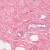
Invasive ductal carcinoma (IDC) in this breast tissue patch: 0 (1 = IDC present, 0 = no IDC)